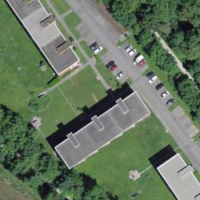
EUNIS habitat code: 55
Species observed at this site:
Arctium lappa
Helix pomatia